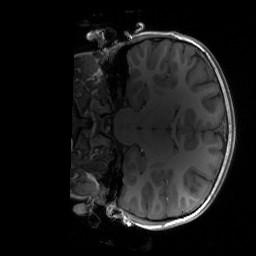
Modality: T1w
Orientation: coronal
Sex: female
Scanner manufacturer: siemens
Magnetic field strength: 3 T
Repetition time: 1.9 s
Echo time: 0.00243 s